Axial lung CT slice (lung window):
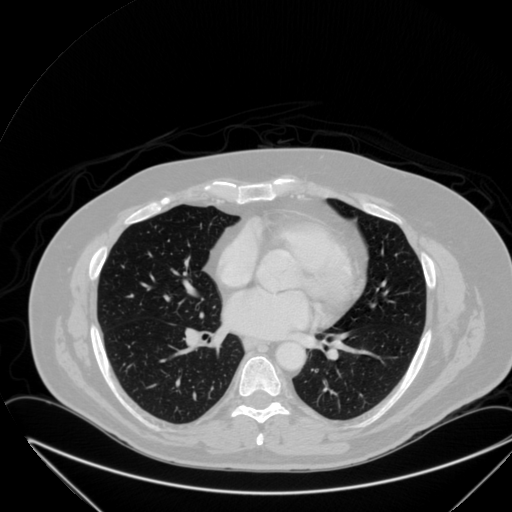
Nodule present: no